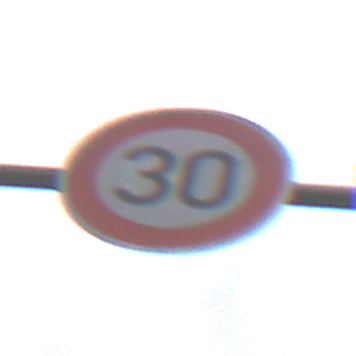
Verkehrszeichen: Geschwindigkeit30
Umgebung: Outdoor, Suburban
Tageszeit: Midday
Wetter: Overcast
Licht: Natural
Jahreszeit: NotSpecified
Kontrast: LowContrast